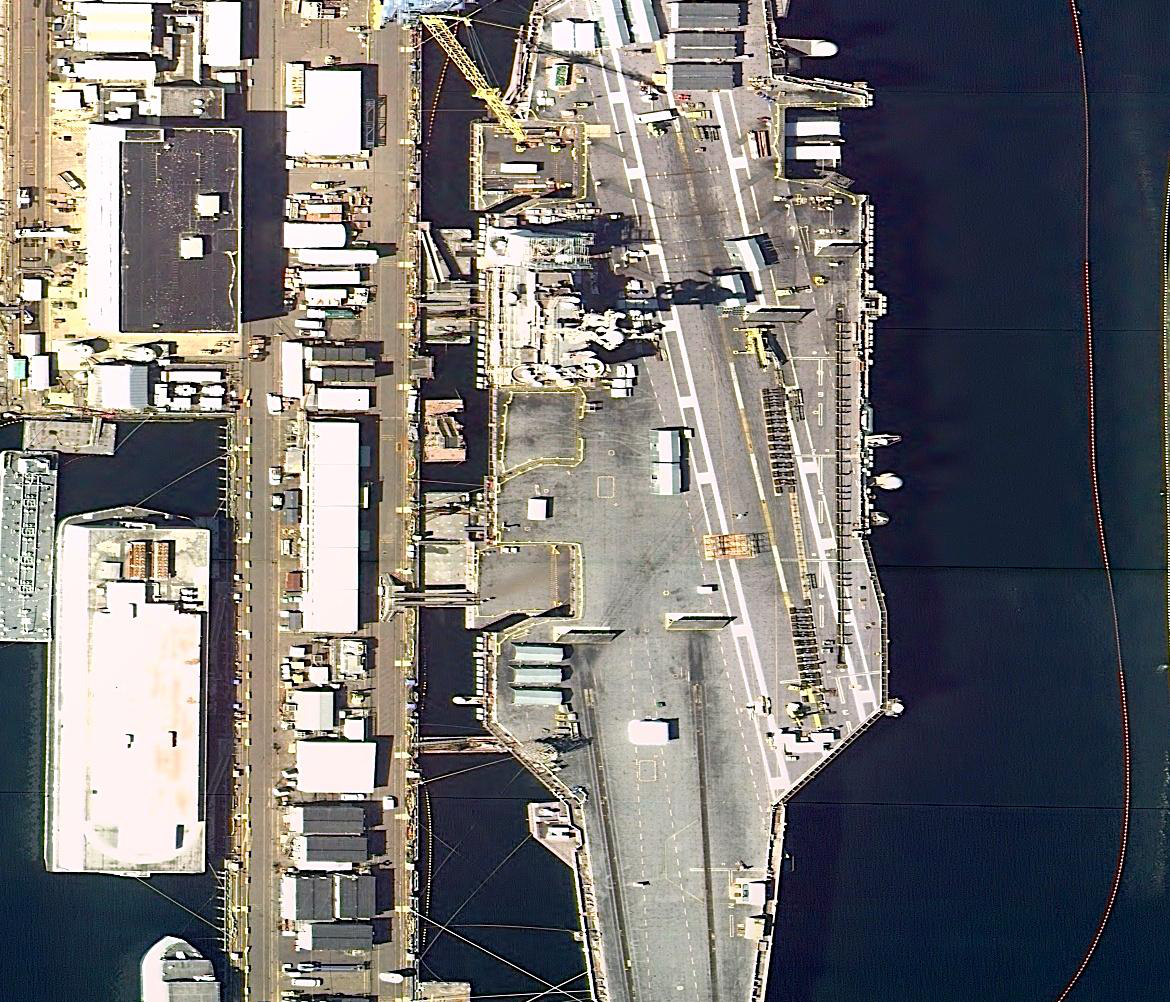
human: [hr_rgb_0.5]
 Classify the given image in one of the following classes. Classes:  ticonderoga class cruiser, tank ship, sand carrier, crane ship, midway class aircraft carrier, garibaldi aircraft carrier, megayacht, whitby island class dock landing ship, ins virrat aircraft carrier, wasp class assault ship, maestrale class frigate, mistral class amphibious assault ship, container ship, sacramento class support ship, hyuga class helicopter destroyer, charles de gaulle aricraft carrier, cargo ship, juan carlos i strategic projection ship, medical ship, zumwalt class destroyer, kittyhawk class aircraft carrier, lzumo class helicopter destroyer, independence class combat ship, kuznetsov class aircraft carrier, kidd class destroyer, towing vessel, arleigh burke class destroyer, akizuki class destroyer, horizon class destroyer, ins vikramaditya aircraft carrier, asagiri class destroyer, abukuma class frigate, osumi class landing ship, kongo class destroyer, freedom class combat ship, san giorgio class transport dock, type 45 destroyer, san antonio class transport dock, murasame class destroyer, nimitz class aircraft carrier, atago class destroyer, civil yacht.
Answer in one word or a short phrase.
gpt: Nimitz class aircraft carrier